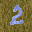
Label: 2